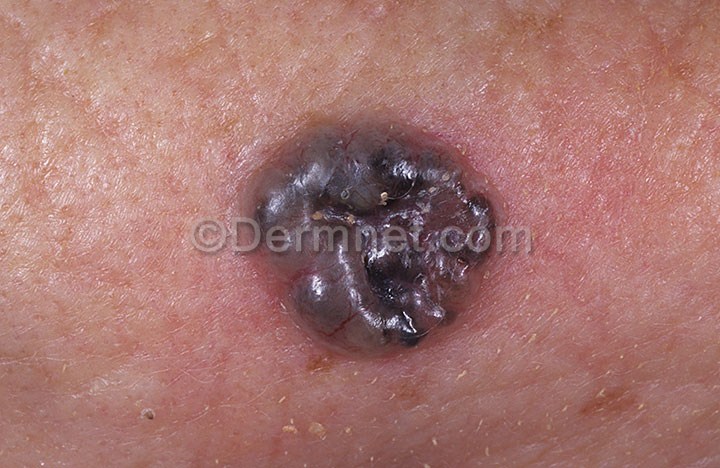
Disease: Actinic Keratosis Basal Cell Carcinoma and other Malignant Lesions